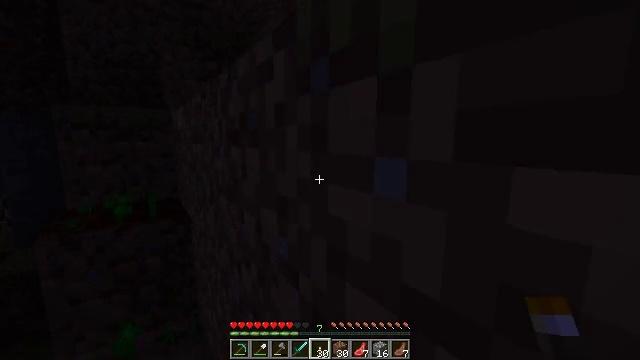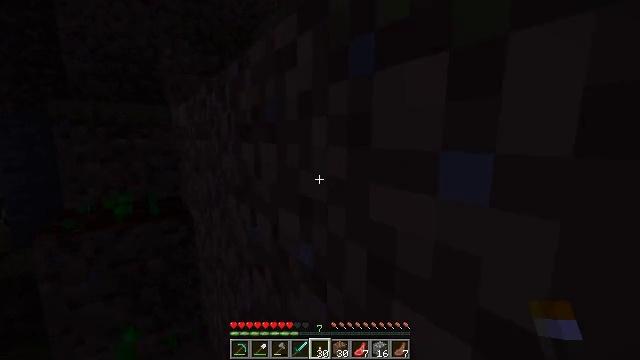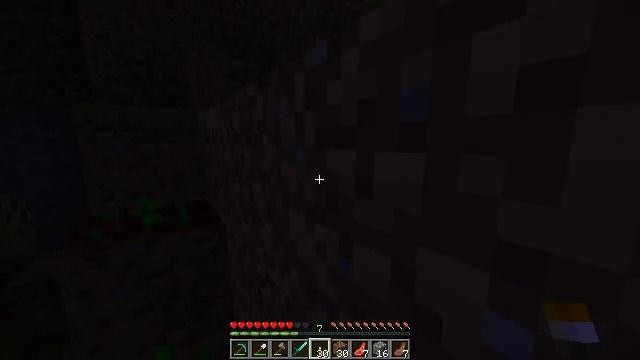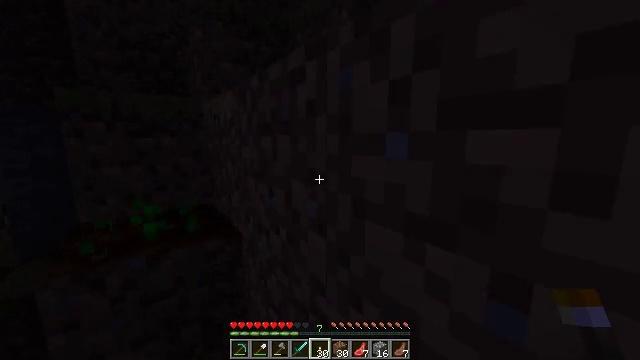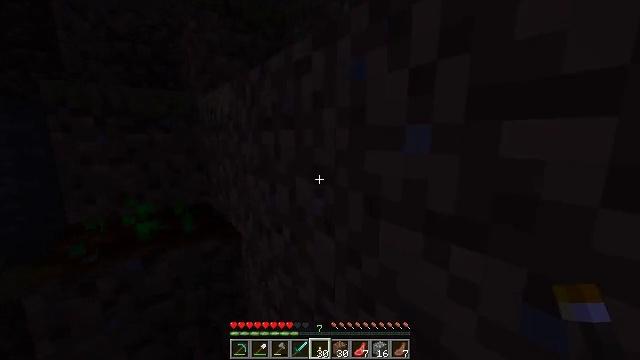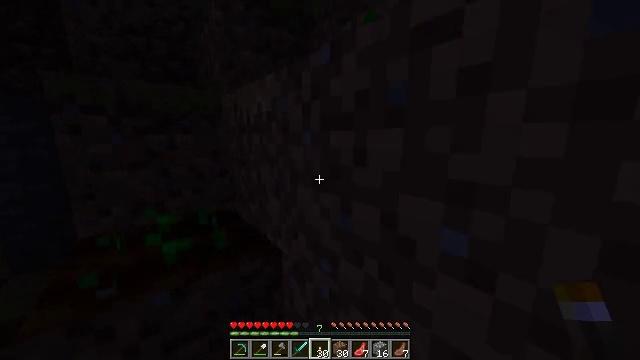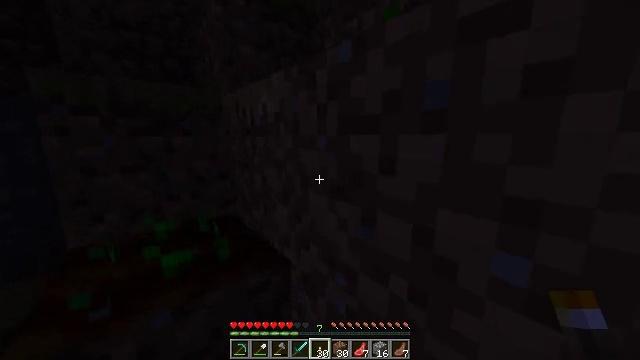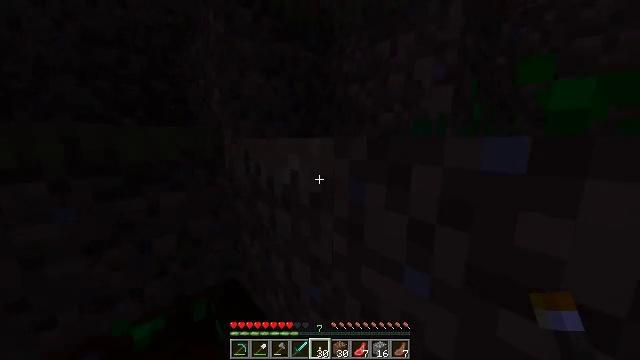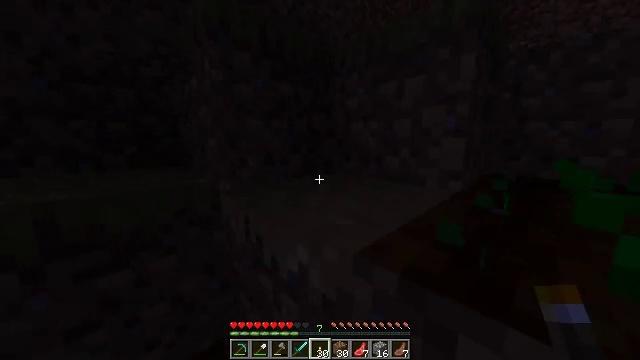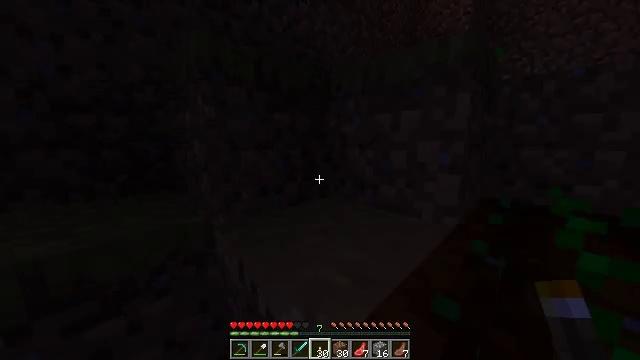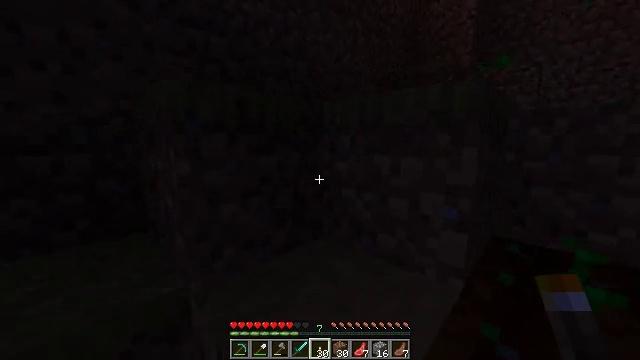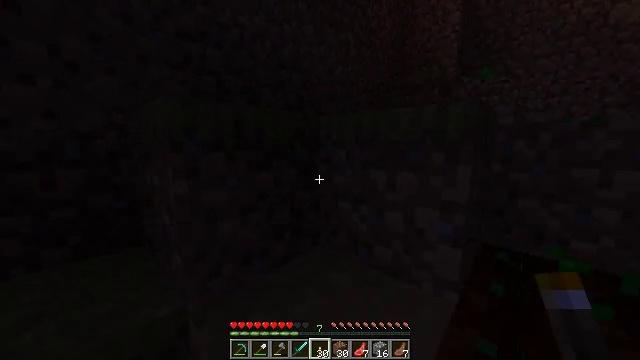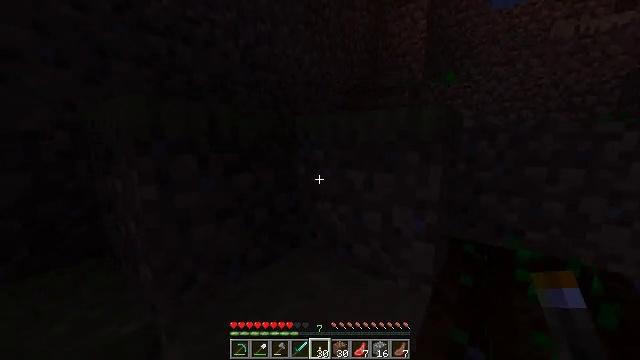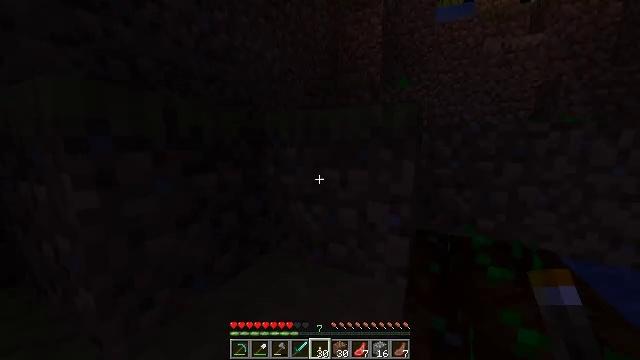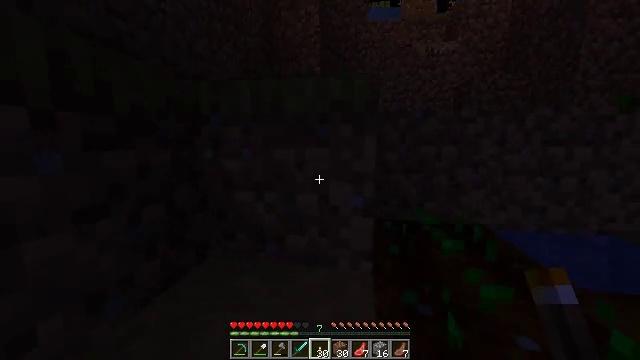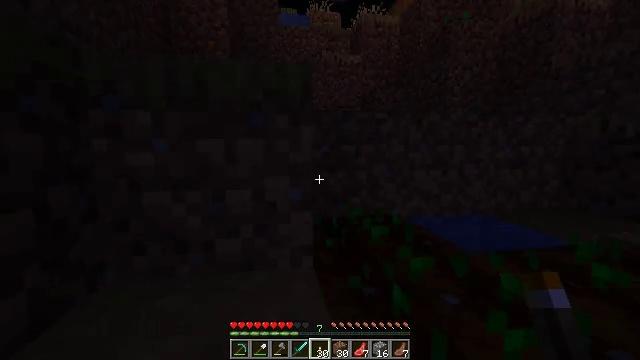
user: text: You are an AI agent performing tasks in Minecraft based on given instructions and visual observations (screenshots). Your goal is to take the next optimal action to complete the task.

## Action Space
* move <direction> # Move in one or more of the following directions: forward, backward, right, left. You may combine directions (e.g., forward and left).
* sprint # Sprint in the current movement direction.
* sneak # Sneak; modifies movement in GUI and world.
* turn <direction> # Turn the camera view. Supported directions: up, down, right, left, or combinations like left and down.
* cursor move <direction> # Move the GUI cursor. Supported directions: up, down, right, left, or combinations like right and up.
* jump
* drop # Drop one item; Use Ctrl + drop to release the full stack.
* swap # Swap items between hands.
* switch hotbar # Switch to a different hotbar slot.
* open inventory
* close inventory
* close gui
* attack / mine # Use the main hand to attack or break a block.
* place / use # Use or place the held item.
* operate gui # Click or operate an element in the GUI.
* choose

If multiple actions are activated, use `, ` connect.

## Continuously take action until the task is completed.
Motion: motion action
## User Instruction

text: Harvest melon from the farm.
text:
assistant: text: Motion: move forward and move left, sprint
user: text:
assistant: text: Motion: move forward and move left, sprint
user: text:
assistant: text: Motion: move forward and move left, sprint
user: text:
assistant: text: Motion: move forward and move left, sprint, turn right
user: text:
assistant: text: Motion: move forward and move left, sprint
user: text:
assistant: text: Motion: move forward and move left, sprint, turn right
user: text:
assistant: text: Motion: move forward and move left, sprint, turn right, jump
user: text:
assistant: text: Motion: move forward and move left, sprint, turn right, jump
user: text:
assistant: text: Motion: move forward and move left, sprint, jump
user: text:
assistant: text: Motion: move forward and move left, sprint, turn right, jump
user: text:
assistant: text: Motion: move forward and move left, sprint, turn right, jump
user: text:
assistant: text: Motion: move forward and move left, sprint, turn right
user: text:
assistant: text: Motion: move forward and move left, sprint, turn right
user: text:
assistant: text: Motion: move forward and move left, sprint, turn right and up
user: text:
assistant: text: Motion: move forward and move left, sprint, turn right and up
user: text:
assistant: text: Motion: move forward, sprint, turn right and up
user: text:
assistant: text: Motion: move forward, sprint, turn right and up, jump
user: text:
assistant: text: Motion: move forward, sprint, turn up, jump
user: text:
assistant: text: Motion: move forward, sprint, turn up, jump
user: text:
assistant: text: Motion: move forward, sprint, turn up, jump
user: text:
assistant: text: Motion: move forward, sprint
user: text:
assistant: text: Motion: move forward, sprint
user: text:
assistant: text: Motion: move forward, sprint
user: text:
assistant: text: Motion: move forward, sprint
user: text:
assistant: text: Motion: move forward, sprint, turn left
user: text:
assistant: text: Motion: move forward, sprint, turn left and down
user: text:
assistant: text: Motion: move forward, sprint, turn left and down, jump
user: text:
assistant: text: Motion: move forward, sprint, turn left and down, jump
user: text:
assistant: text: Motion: move forward and move left, sprint, turn left and down, jump
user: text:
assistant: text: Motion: move forward and move left, sprint, turn left and down, jump